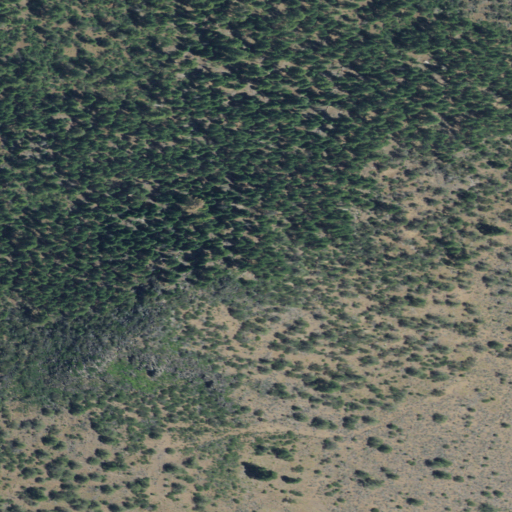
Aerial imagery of mountain in Oregon named Round Mountain containing evergreen forest and shrub